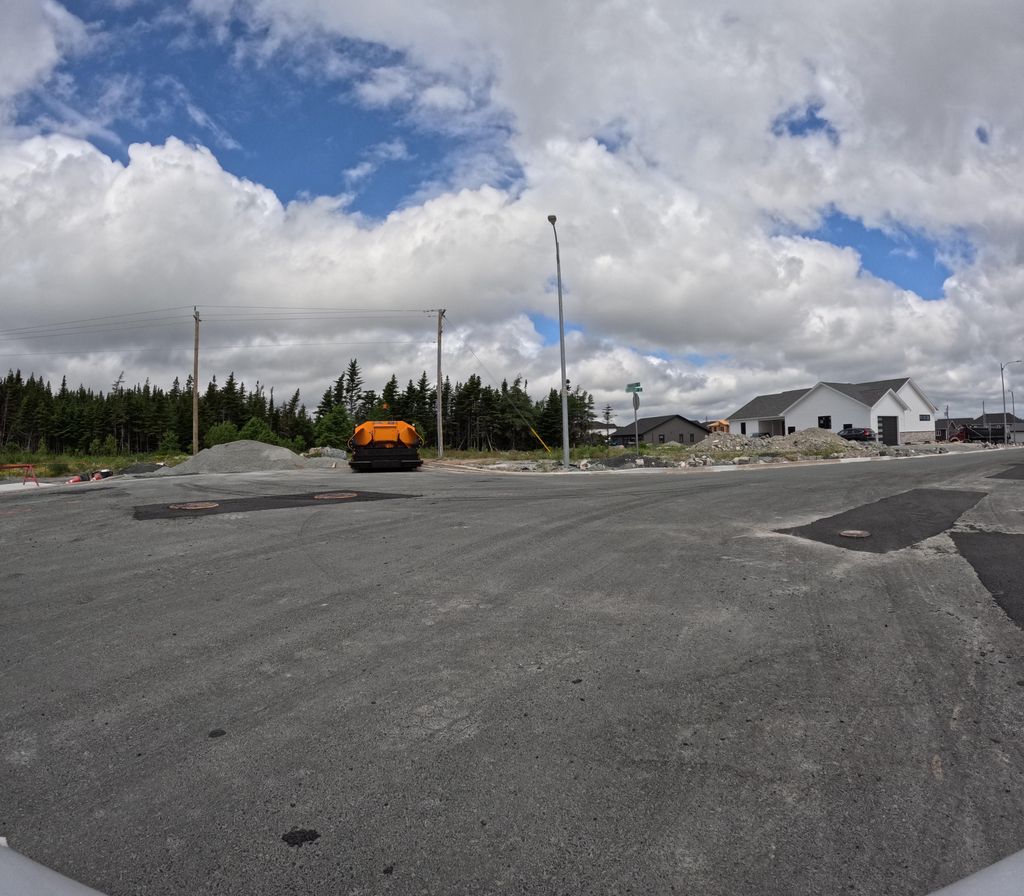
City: st_johns